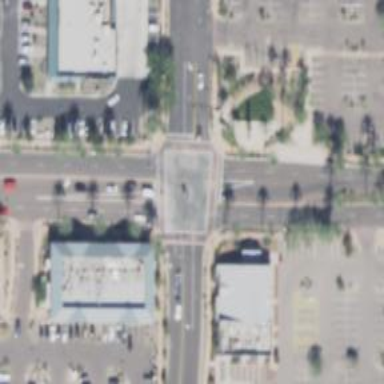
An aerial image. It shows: Solid stop line on the road marking.